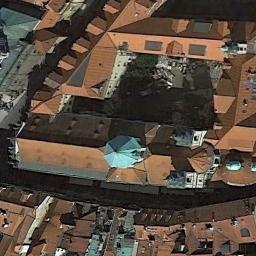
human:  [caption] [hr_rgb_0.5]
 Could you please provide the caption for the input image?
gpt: The church with a green tower and the rest of the church has some orange sloping roofs .

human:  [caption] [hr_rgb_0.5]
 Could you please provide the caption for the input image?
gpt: There is a red church with a light blue circular roof .

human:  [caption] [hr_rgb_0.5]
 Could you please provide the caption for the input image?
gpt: This is a church, Built of yellow and brown bricks .

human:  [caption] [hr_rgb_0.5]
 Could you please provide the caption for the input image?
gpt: An orange-roofed church with a blue tower on the roof and many buildings and roads around the church .

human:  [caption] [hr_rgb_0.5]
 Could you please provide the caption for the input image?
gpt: There are many buildings near the church .